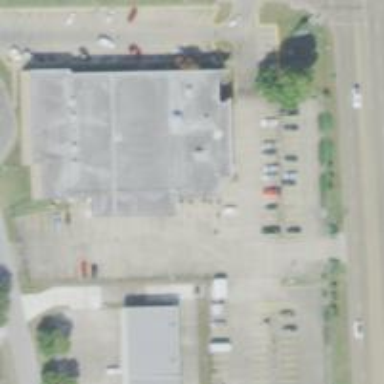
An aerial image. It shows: Post office.